Field crop: tomato
Growth stage: 1
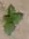
Species: solanum